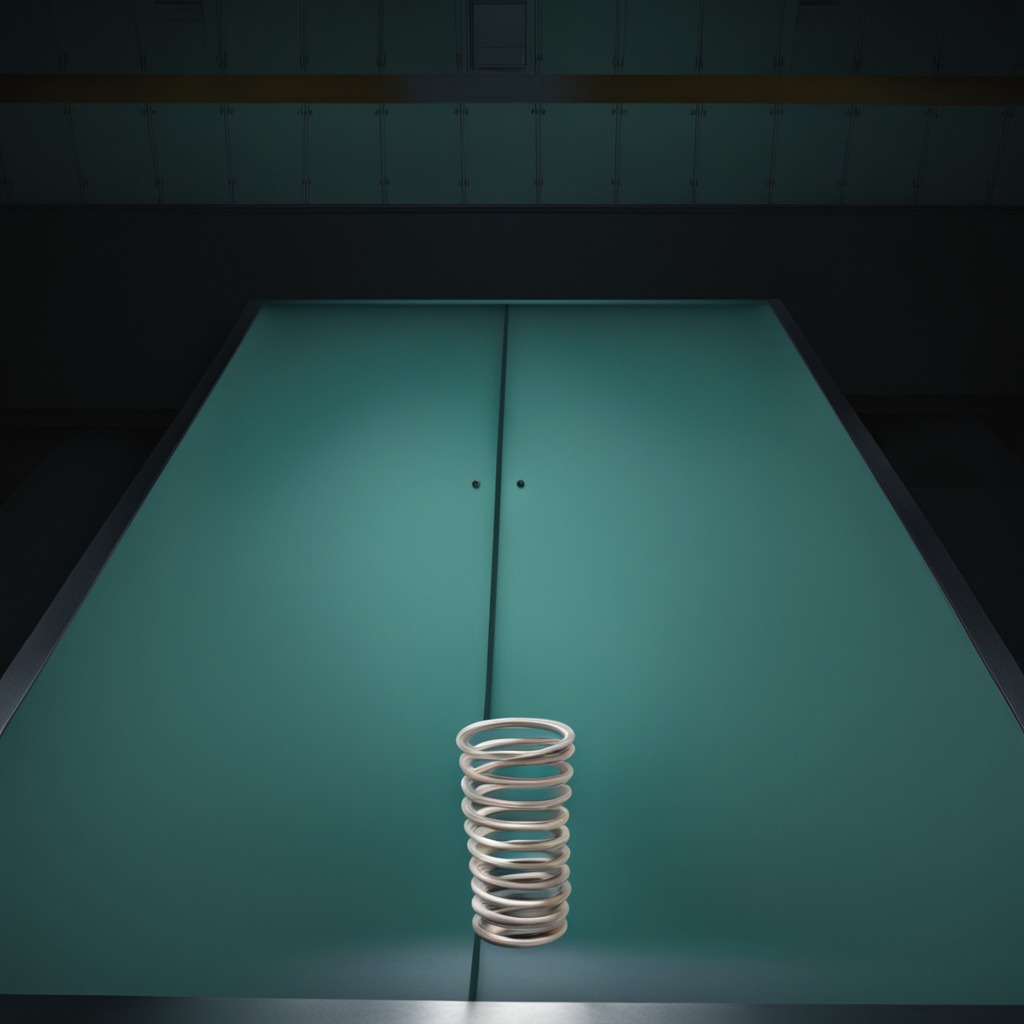
A coiled metal spring is lying on the table.